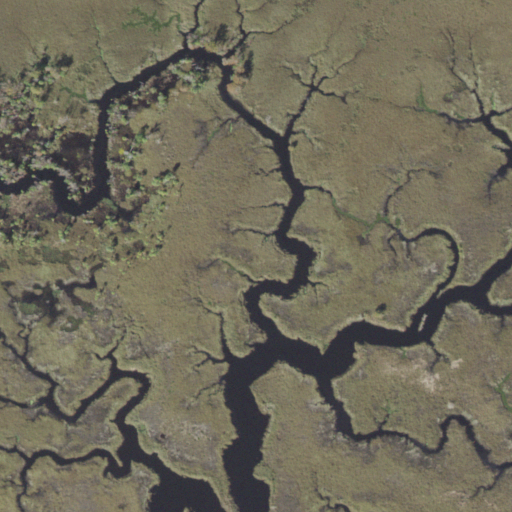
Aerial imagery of island in Florida named Hog Island containing herbaceous wetlands and woody wetlands